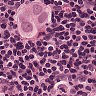
Metastatic tissue present: yes